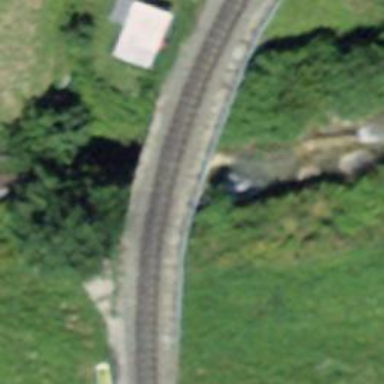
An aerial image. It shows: Narrow-gauge railway bridge with electrified contact line.